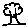
Label: tree